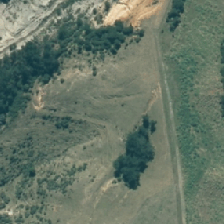
Land cover: high_producing_grassland